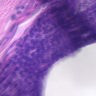
Metastatic tissue present: no